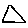
Label: triangle